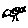
Label: bird